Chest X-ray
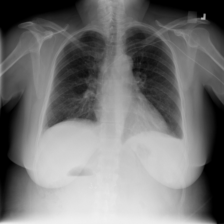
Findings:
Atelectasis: negative
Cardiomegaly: negative
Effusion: positive
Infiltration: negative
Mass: negative
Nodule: negative
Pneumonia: negative
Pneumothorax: negative
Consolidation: negative
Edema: negative
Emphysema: negative
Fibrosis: negative
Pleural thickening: positive
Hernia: negative